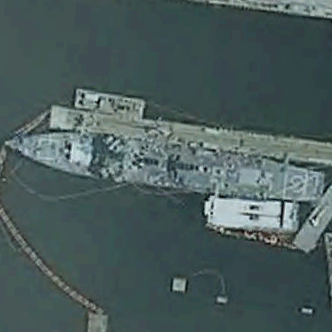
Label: destroyer